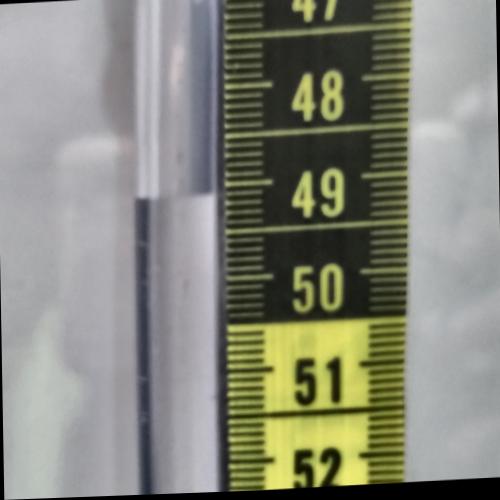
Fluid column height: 49.1 cm